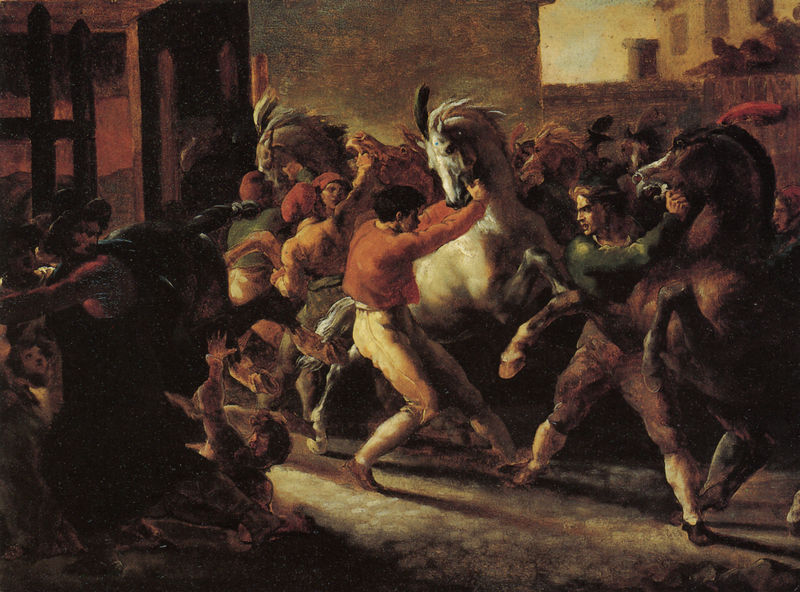
Titel: La course de chevaux libres sur le Corso à Rome: la Ripresa, Das Pferderennen auf dem Corso in Rom
Künstler: Théodore Géricault
Standort: Lille
Institution: Musée des Beaux-Arts
Schlagwörter: dunkel, feder, feuer, gemälde, kampf, mann, nackt, schatten, weiß, frauen, gelb, grün, menschen, stadt, abend, bewegung, braun, frankreich, grau, hell, holz, hut, hüte, licht, männer, nacht, orange, rücken, schwarz, strasse, tür, gebäude, haus, rot, zaun, beige, leute, malerei, masse, gedränge, hose, jacke, kappen, mütze, mützen, wand, federn, halten, mensch, tod, tot, öl, häuser, boden, tücher, kind, kinder, pferd, pferde, chaos, huf, hufe, mähne, rappe, schweif, spanien, pflaster, schuhe, hosen, jungen, dorf, mauer, herde, platz, französisch, laut, angst, krieg, sturm, unruhe, wild, kraft, junge, oberkörper, strümpfe, burg, aufruhr, kopfsteinpflaster, revolution, streit, aufstand, durcheinander, jacken, auflauf, getümmel, massenpanik, panik, tumult, mäuler, volk, zirkus, menschenmenge, kämpfen, schimmel, hubi, ross, maul, wams, sturz, siena, stall, zaum, vorhof, kniebundhose, rappen, ankunft, hahn, rösser, steinboden, david, schmerzen, scheuen, gestürzt, gericault, französische revolution, jakobiner, tritt, gerangel, ingres, steigen, aufbäumen, phrygisch, lebendig, liegender, innehof, massen, bastille, beinde, hengste, horde, ferdern, aggression, gestürzter, pferdebändiger, zornig, konflikt, stress, beruhigen, ungestüm, pferde hengste, phrygische mützen, toumult, jäuser